Question: I am trying to remove the shadow between my tabs and the actionbar, and I want to have shadow below the slidingTabs. I have implemented my tabs with <URL> approach. Which means it is not possible to configure the actionbar layout with the normal theme approach.
Here is a picture of what I want:

How can I do this?
Edit:
Here is the XML file:
'''
<?xml version="1.0" encoding="utf-8"?>
<com.astuetz.PagerSlidingTabStrip
android:id="@+id/tabs"
app:pstsShouldExpand="true"
app:pstsTextAllCaps="true"
app:pstsIndicatorHeight="5dp"
app:pstsIndicatorColor="#FFFFFF"
app:pstsDividerColor="#CE2A2F"
android:textColor="#FFFFFF"
android:background="#CE2A2F"
android:layout_width="match_parent"
android:layout_height="48dp">
</com.astuetz.PagerSlidingTabStrip>
<android.support.v4.view.ViewPager
android:id="@+id/viewpager"
android:layout_width="match_parent"
android:layout_height="wrap_content"
android:background="@android:color/white" />
'''
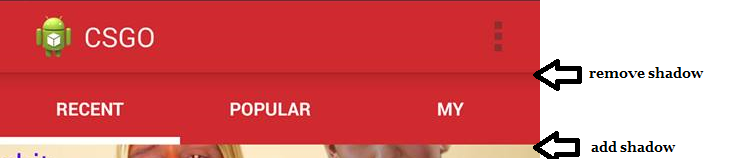
Answer: On pre-Lollipop devices you need to set 'android:windowContentOverlay' to null.
On lollipop you can call 'getSupportActionBar().setElevation(0)' or set the elevation attribute in your Action Bar style.